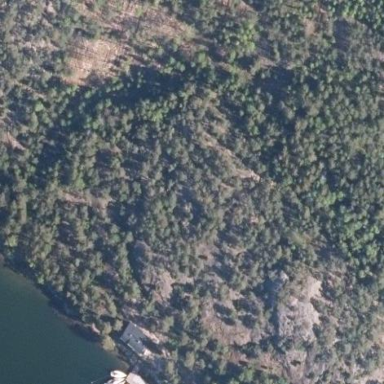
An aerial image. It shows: Landscape dominated by bare rock.